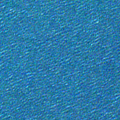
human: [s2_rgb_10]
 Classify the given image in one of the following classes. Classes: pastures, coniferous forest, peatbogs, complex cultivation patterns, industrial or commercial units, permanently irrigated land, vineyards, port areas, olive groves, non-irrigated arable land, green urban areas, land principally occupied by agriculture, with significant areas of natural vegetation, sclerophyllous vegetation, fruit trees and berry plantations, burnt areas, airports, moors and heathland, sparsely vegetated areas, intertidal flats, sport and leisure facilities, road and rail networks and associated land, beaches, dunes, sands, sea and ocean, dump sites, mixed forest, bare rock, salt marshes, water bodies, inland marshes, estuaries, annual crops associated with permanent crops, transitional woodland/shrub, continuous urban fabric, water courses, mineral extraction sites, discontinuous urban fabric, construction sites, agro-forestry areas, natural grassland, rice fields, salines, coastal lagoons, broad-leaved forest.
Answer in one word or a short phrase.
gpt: sea and ocean